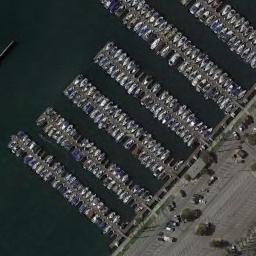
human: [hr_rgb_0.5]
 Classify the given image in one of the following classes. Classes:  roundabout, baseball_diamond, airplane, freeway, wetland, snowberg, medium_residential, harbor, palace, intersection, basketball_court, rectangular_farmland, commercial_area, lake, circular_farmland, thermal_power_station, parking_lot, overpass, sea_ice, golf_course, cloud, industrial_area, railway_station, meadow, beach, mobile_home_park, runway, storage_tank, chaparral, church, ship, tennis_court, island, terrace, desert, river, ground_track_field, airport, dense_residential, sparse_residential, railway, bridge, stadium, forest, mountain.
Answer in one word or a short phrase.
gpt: harbor